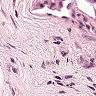
Metastatic tissue present: no